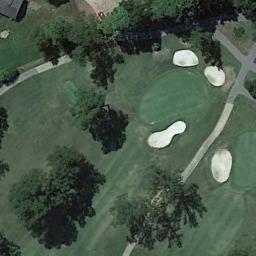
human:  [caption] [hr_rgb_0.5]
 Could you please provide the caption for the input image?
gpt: Numerous  trees are next to the golf course .

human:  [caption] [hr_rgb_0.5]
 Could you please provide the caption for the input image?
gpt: There are a few bunkers and a few paths on the large green lawn on the golf course and many trees .

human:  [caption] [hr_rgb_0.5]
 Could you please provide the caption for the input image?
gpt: At the intersection of the three paths, There are two bunkers .

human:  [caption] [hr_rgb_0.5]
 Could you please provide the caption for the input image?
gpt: The golf course has some putting greens, Fairways, Roads, Barrier trees and sandpits .

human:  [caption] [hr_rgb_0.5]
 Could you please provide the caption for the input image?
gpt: There are four bunkers and some trees on the golf course .